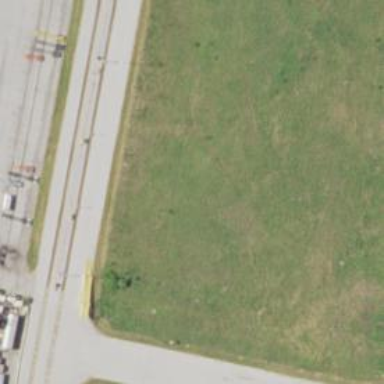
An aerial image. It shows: Historic airport ruins.